Field crop: maize
Growth stage: 1
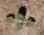
Species: chenopodium